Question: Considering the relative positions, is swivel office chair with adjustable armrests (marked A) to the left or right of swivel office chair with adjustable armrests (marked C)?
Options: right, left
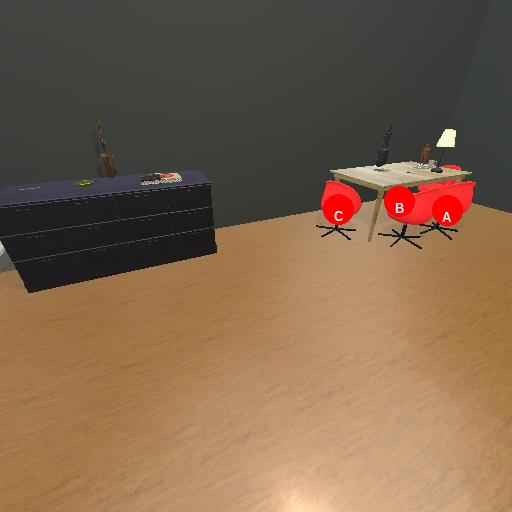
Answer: right